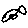
Label: fish